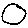
Label: circle